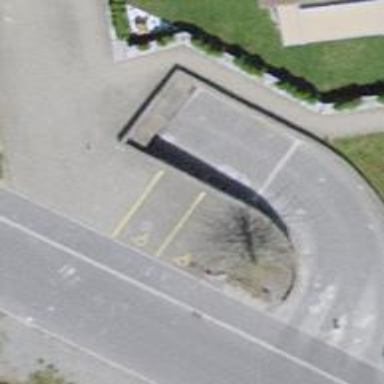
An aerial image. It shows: Parking available on the street side.